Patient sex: M
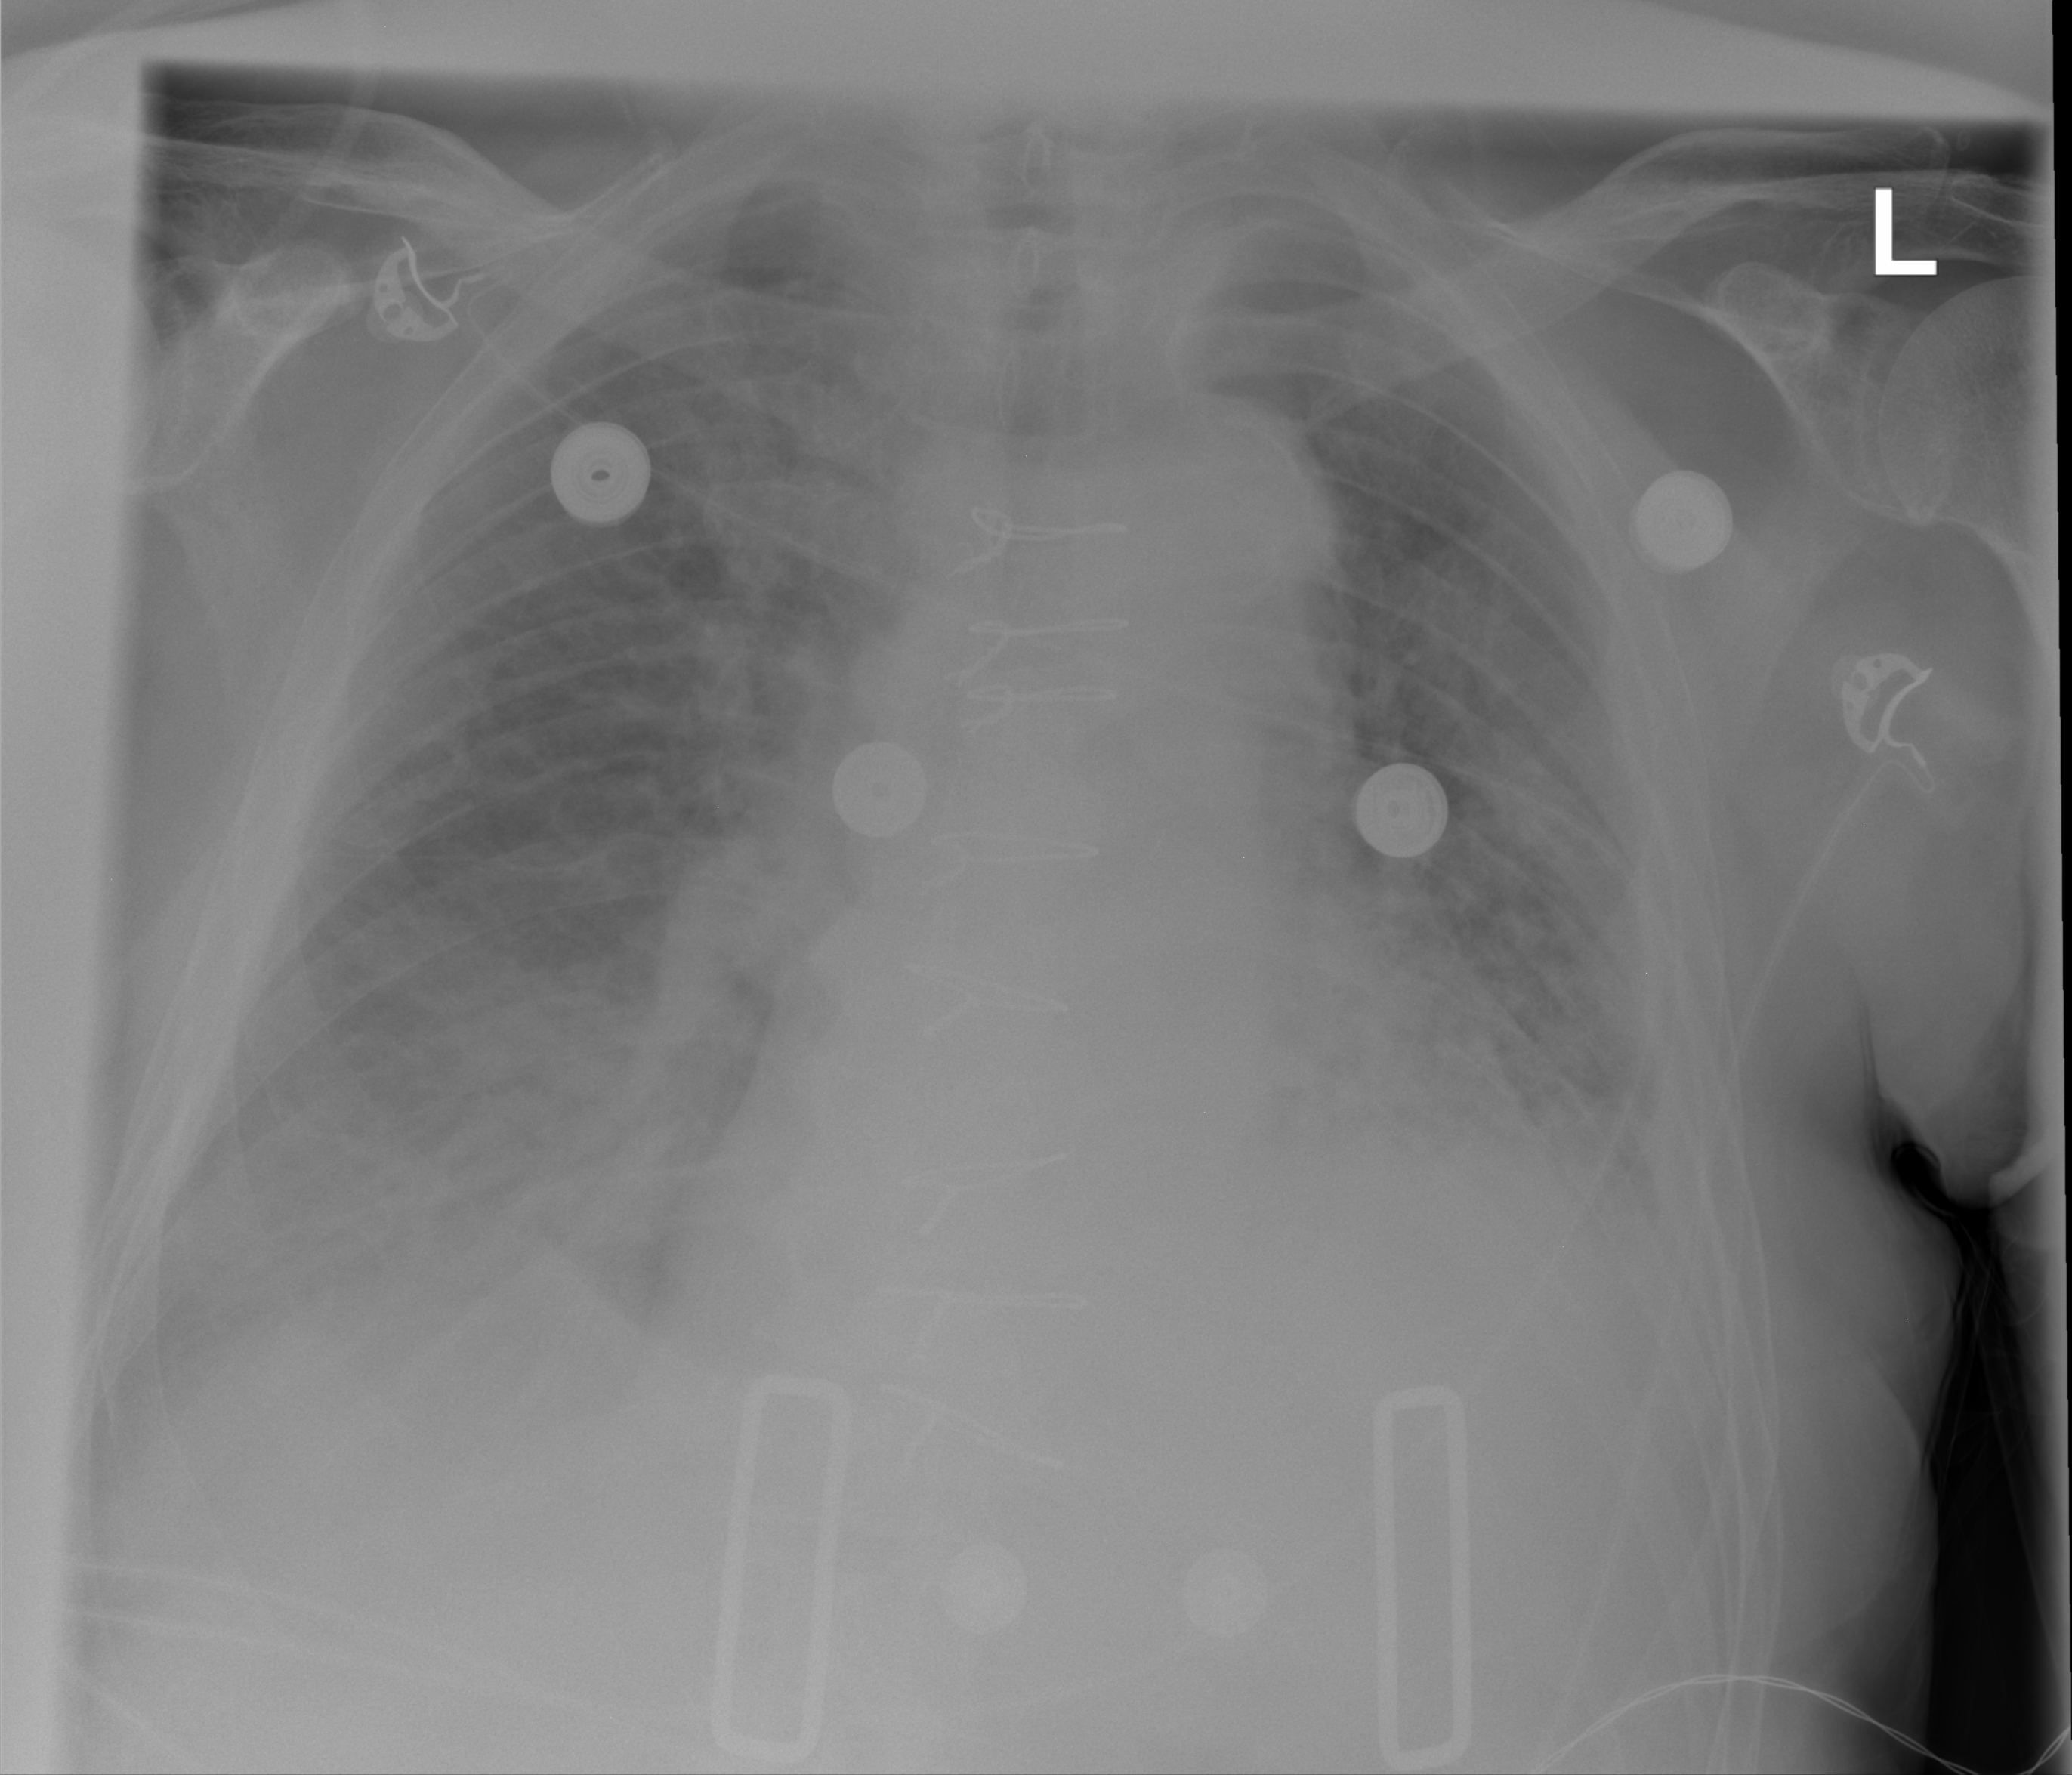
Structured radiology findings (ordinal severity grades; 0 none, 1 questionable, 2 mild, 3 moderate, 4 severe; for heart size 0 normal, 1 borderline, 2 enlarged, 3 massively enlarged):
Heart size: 2
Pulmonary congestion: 2
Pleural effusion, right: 2
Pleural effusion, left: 2
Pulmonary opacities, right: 3
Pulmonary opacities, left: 2
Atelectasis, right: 3
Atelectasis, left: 2